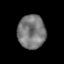
Tissue: prostate
Cell type: Epithelial cells
Senescence score: 0.3191
Nuclear area (px): 913
Mean DAPI intensity: 121.391